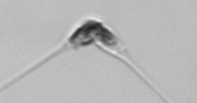
Label: Asterionellopsis_glacialis